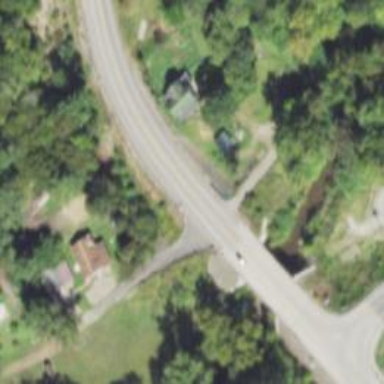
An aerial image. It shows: Viaduct bridge over secondary road paved with asphalt.